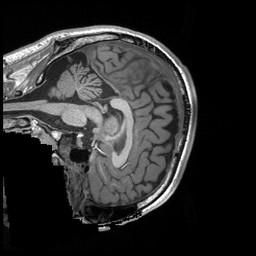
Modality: T1w
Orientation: sagittal
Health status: ill
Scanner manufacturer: siemens
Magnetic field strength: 3 T
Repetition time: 2.3 s
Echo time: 0.00243 s